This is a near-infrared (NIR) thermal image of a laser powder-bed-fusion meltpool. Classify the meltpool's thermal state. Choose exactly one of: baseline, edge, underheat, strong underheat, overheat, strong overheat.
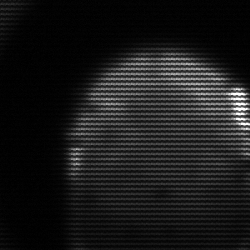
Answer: edge